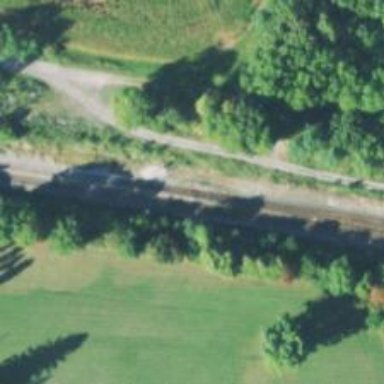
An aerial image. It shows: Railway track.